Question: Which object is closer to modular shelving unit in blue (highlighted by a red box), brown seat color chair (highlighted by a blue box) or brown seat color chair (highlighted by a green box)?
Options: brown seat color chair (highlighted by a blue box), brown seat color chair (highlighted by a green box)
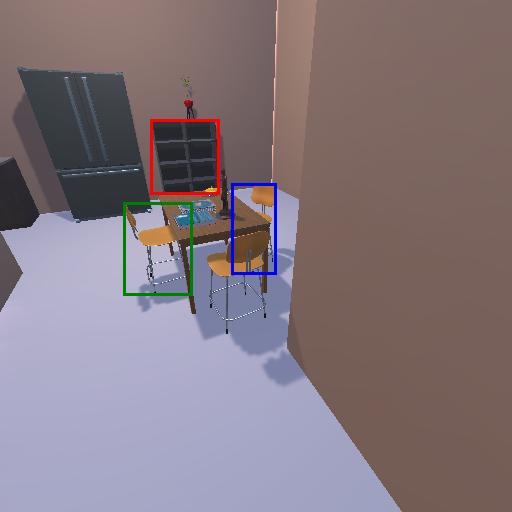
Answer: brown seat color chair (highlighted by a blue box)